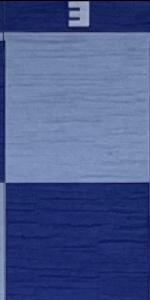
Label: Empty